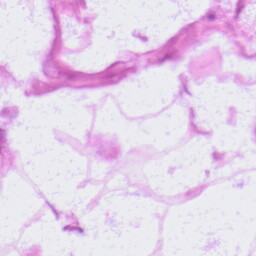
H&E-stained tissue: LymphNode